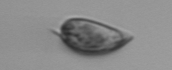
Label: Prorocentrum_triestinum